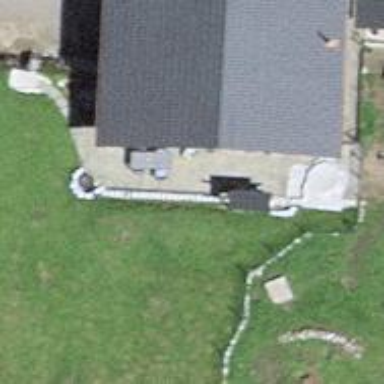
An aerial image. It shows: Simple and straightforward house.